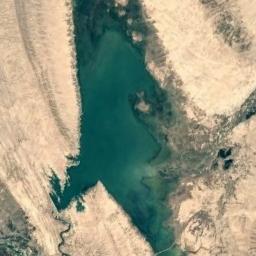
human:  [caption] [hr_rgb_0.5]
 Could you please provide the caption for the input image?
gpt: There are many lakes of different sizes .

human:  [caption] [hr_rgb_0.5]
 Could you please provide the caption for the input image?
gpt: The lake lies in a wasteland and the water is deep green .

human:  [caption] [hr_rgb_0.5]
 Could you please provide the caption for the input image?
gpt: The lake in the picture is slender .

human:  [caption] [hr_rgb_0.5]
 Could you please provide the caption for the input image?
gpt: An irregularly shaped turquoise lake divides the yellow land into two parts .

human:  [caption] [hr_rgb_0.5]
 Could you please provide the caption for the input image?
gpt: The green lake is surrounded by a yellow desert .